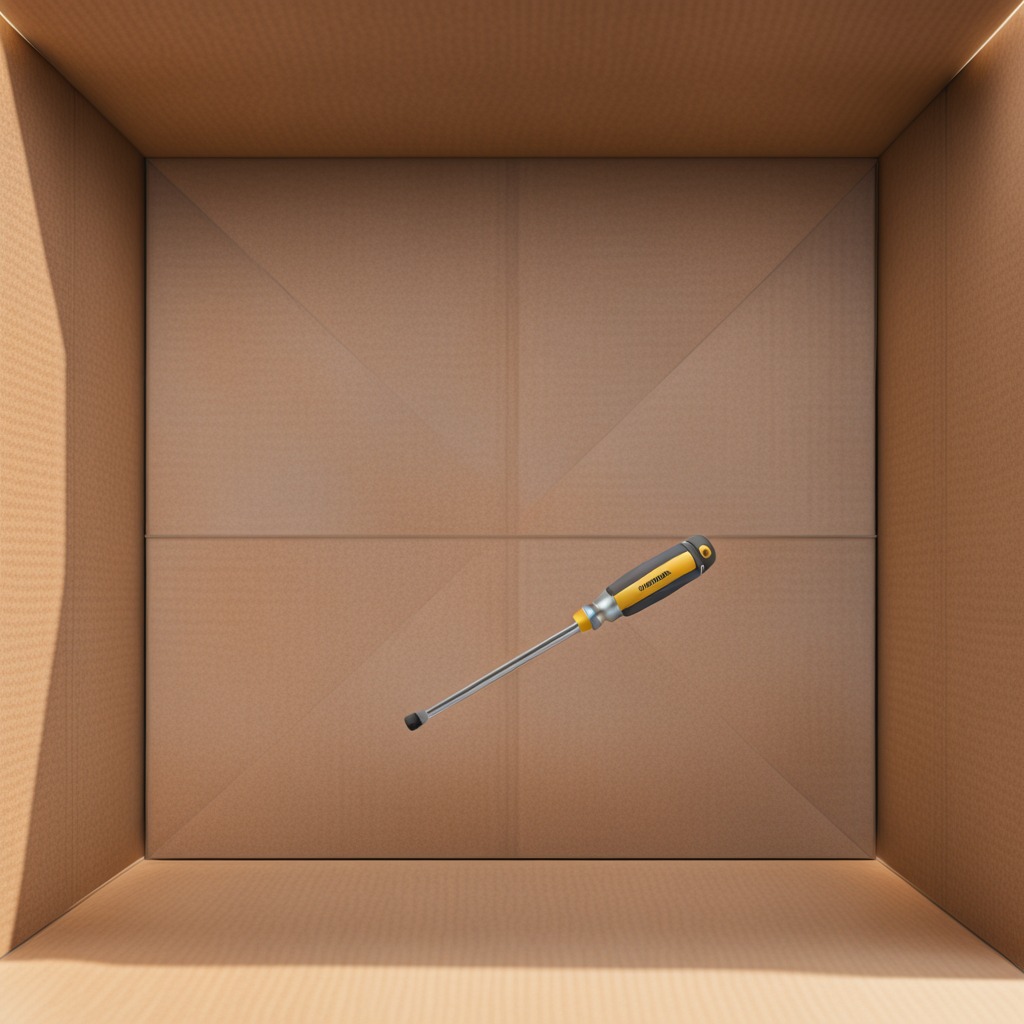
A screwdriver is lying on the cardboard box surface in the outdoor workshop during daytime bright natural light soft shadows slightly creased but